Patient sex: M
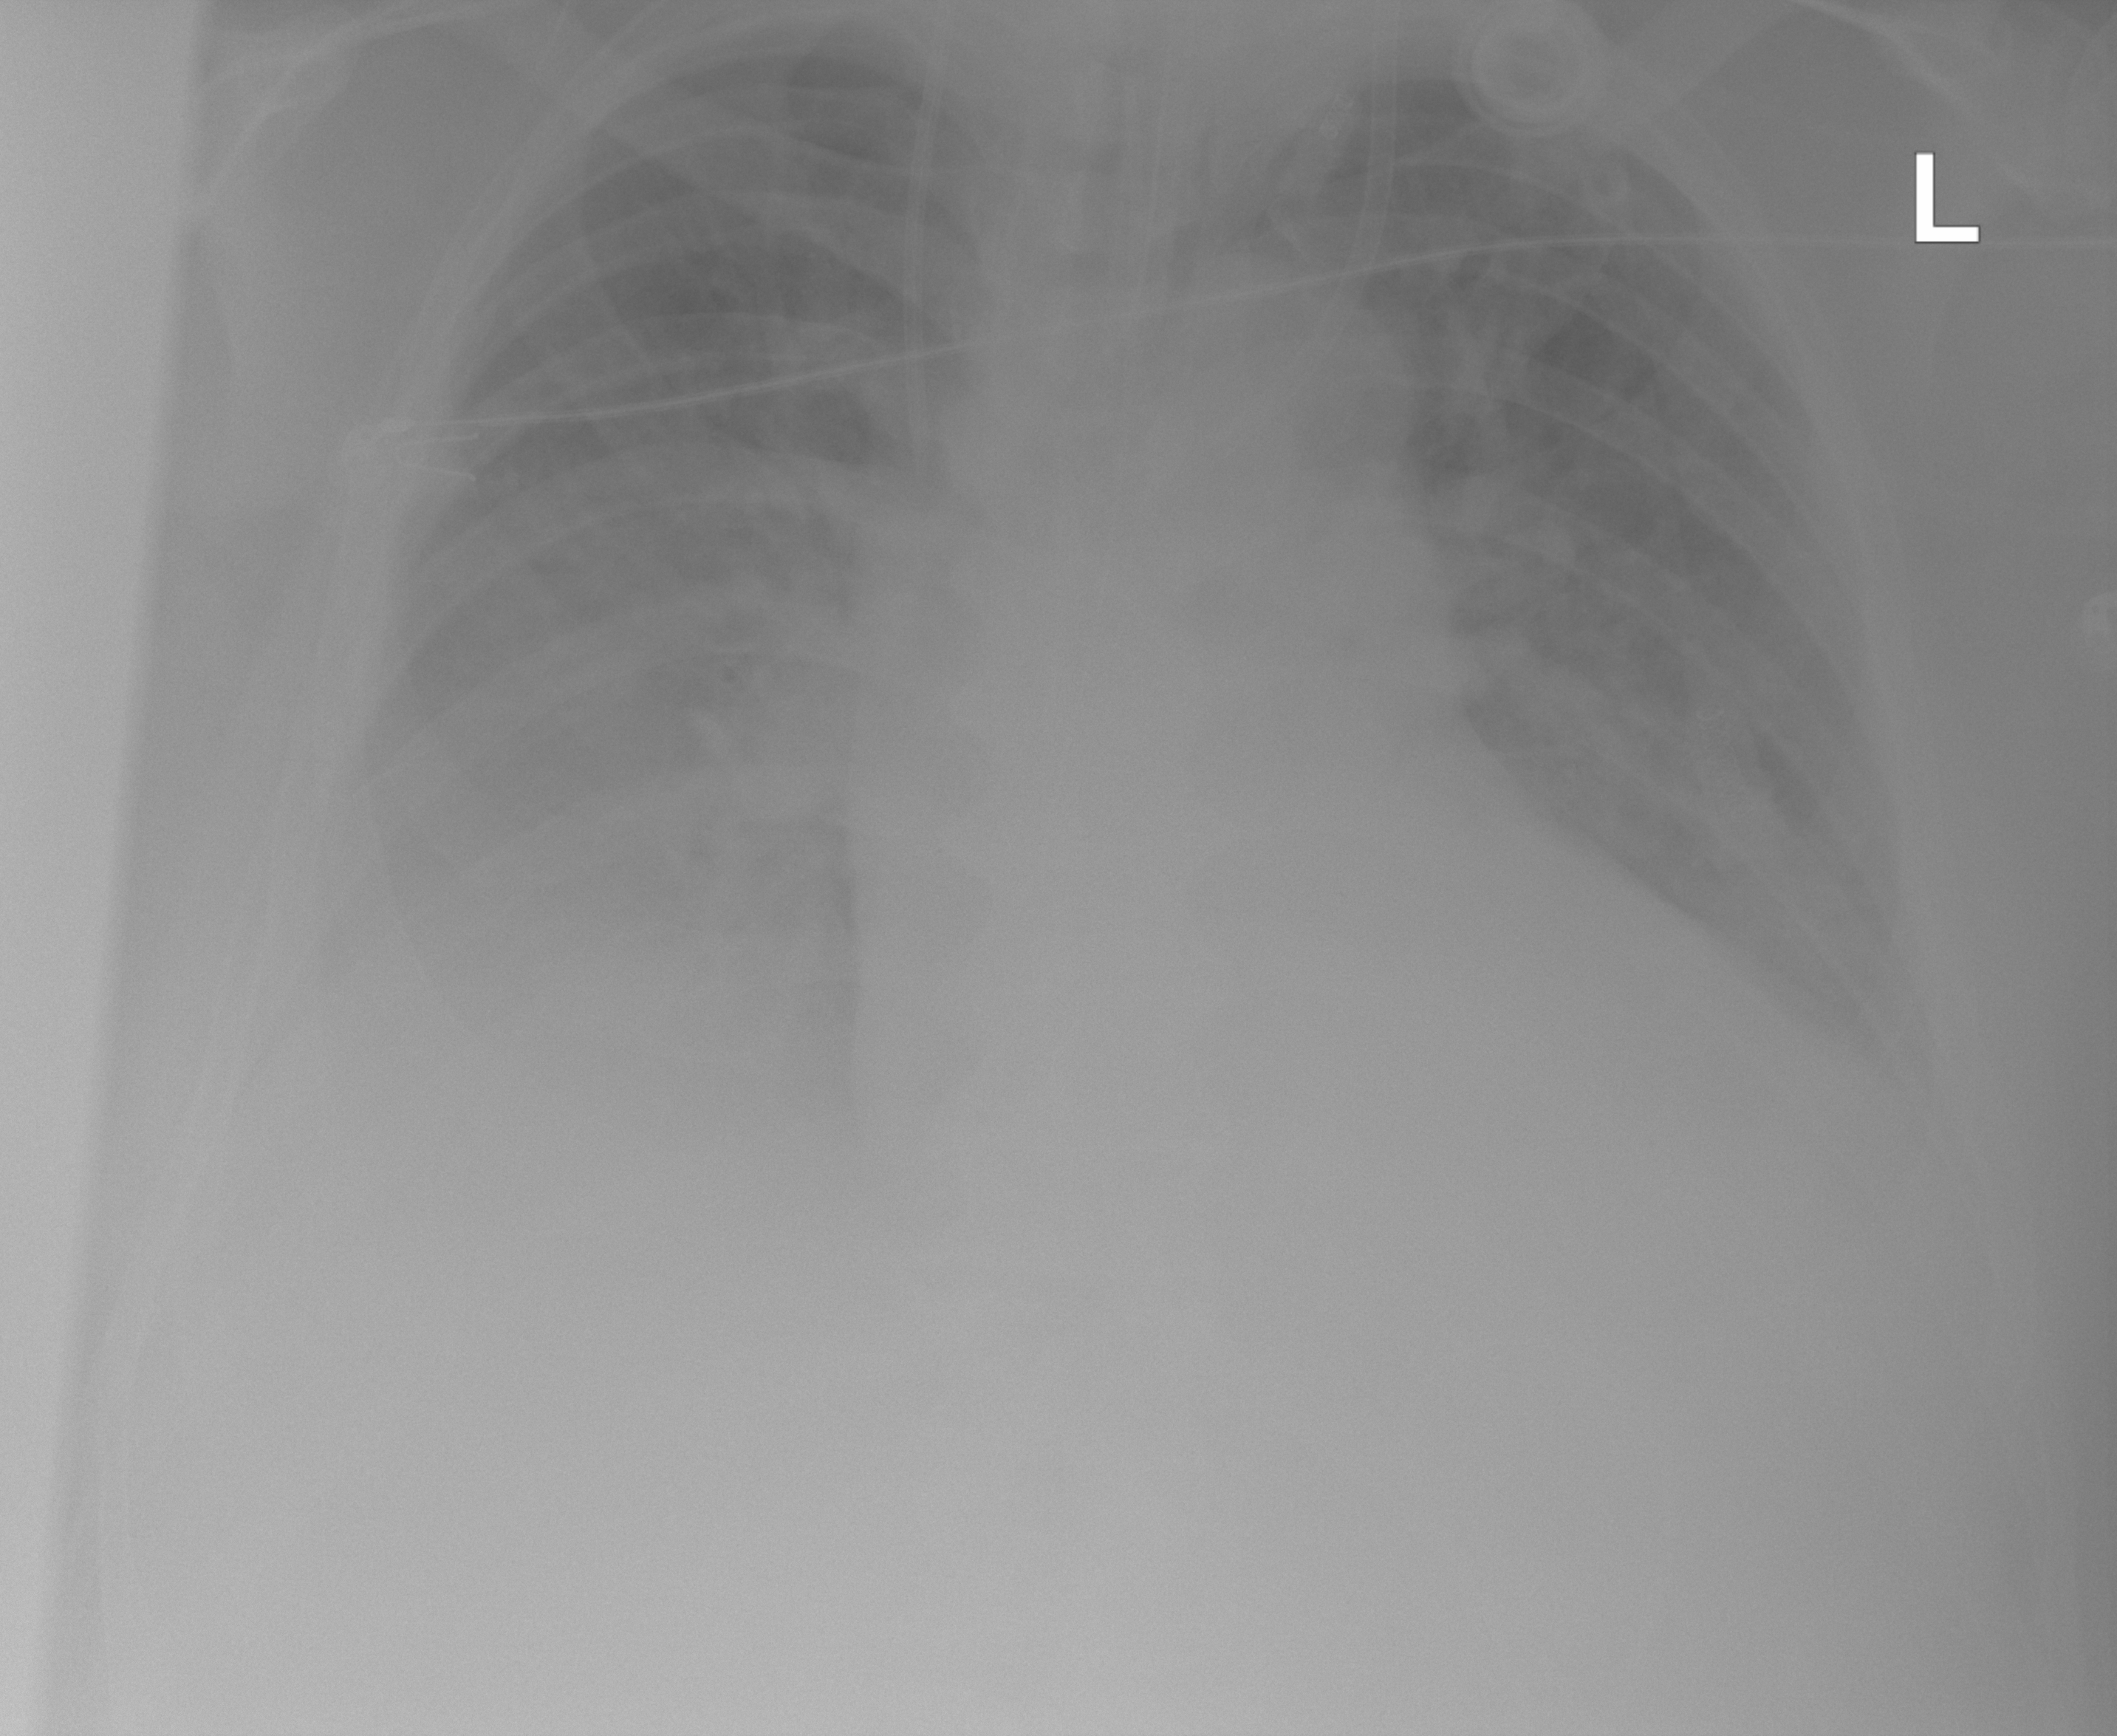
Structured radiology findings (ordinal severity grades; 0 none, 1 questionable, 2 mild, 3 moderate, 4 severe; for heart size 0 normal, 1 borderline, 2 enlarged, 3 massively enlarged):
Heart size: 1
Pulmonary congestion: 3
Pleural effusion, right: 3
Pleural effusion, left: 3
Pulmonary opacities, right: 3
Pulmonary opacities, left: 2
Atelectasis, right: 3
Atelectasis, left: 2